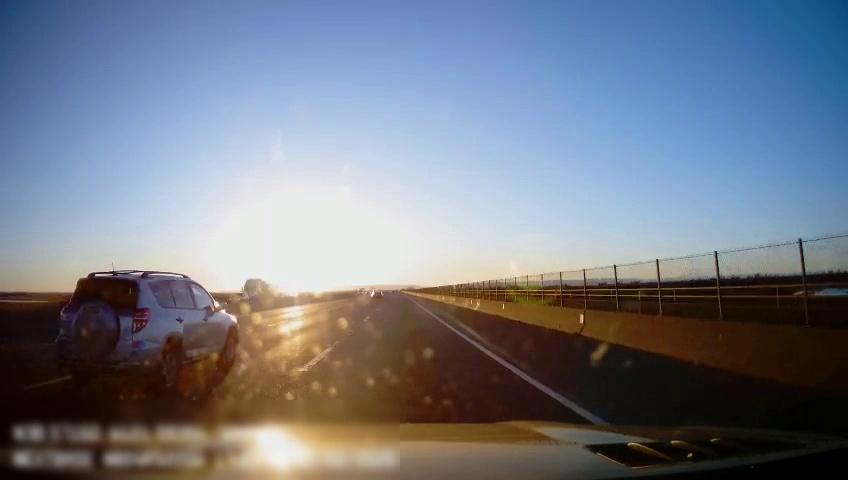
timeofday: Day
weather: Sunny
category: Drivable Space
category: Vehicles | Car
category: Vehicles | SUV
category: Vehicles | Truck
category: Lanes | Alternate Lane
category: Lanes | Current Lane
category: Lanes | Current Lane
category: Lanes | Alternate Lane